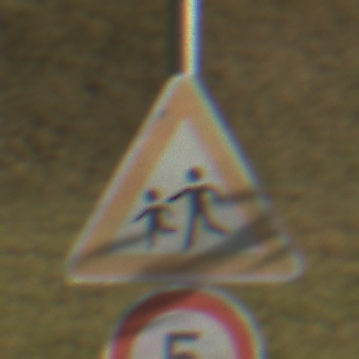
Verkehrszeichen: KinderRechts
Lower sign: Geschwindigkeit5
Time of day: MorningAfternoon
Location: Outdoor (Nature)
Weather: PartlyCloudy
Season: NotSpecified
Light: Natural